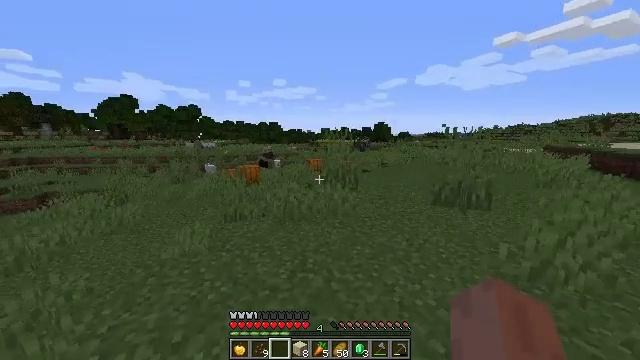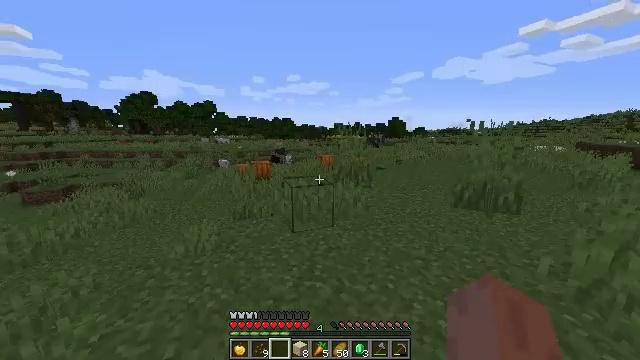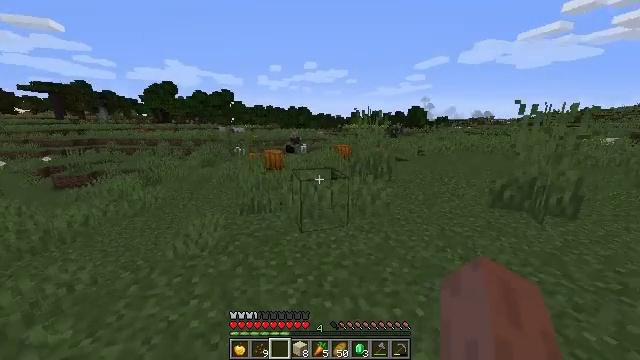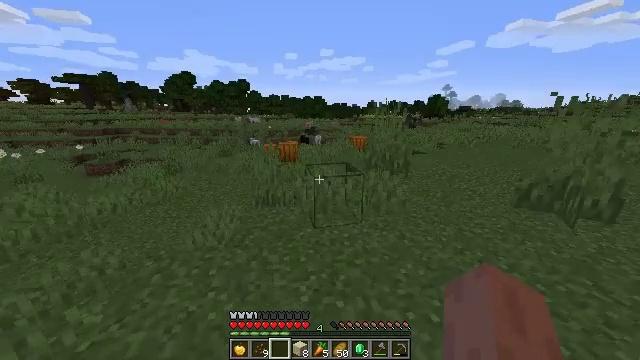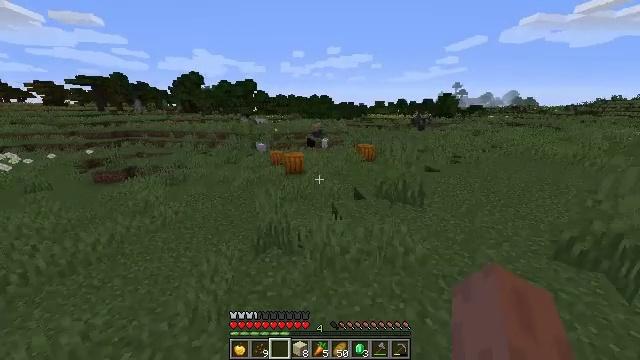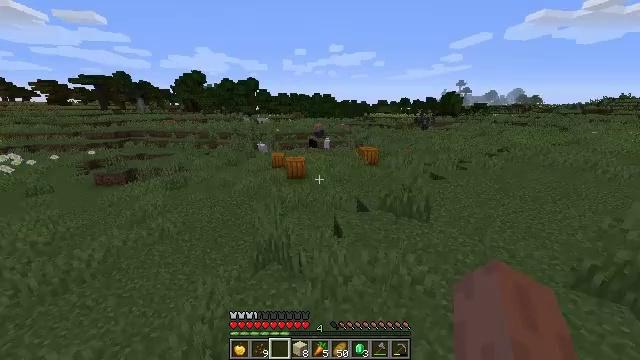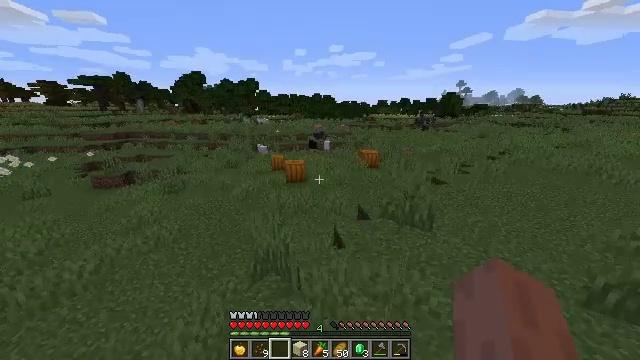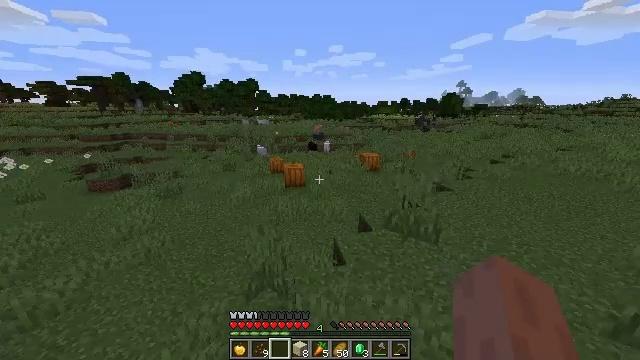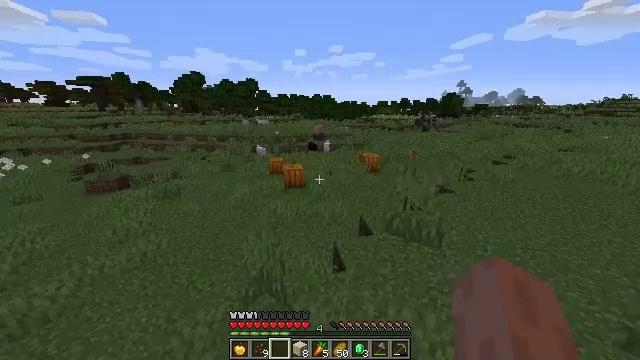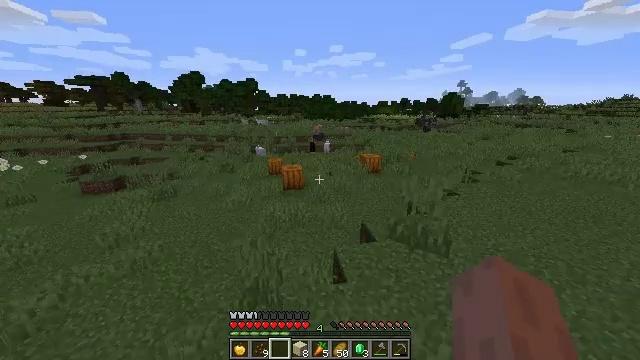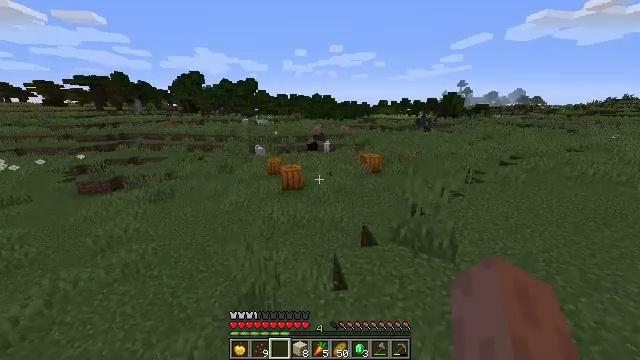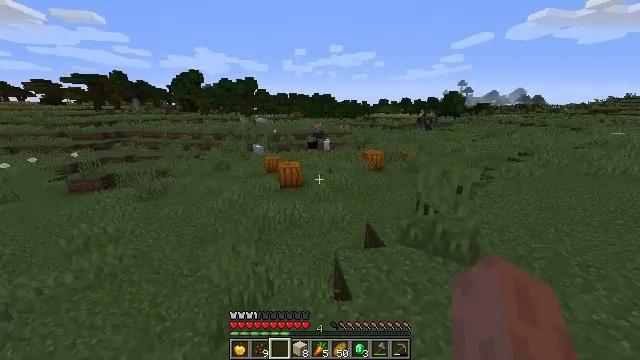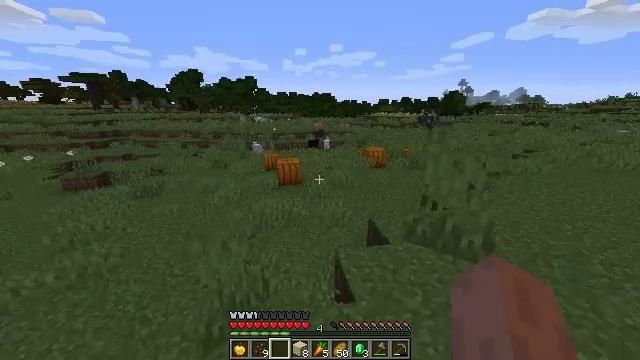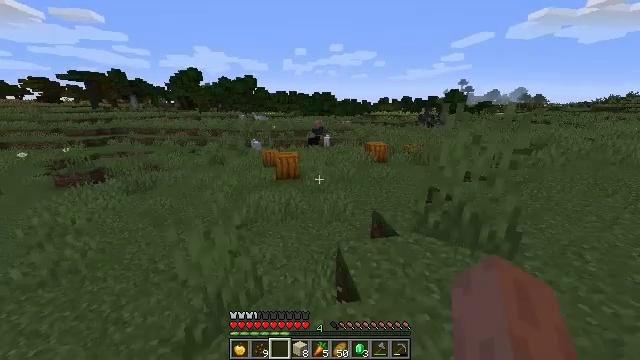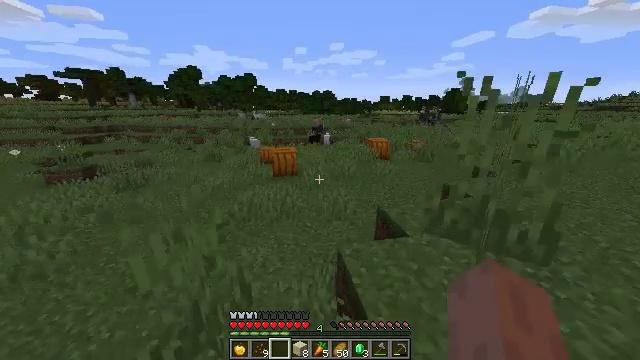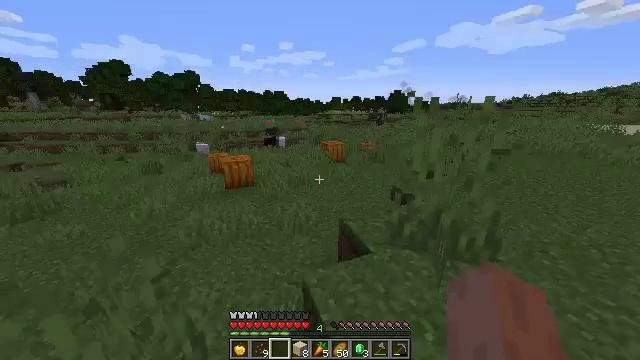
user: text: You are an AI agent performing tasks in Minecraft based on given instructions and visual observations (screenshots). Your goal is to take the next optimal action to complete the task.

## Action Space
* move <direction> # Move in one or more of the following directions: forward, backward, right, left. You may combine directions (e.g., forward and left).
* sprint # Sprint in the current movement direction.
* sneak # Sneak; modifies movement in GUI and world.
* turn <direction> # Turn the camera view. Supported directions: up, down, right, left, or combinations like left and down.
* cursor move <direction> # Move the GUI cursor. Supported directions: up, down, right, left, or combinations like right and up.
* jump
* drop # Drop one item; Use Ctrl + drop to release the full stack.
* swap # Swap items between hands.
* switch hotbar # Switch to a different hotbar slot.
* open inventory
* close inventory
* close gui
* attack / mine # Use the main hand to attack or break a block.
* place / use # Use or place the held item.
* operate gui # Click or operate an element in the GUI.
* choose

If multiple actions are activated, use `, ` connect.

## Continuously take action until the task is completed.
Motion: motion action
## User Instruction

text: Gather the yellow bed by attacking it.
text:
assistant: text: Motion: move forward, turn left and down
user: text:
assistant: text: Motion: move forward, turn left and down
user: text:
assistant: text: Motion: move forward, turn left and down, jump
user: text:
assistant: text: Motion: move forward, turn left, jump
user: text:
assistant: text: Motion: move forward, jump
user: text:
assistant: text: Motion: move forward, jump
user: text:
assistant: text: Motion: move forward, jump
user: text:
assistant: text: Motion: move forward, jump
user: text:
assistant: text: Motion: move forward, jump
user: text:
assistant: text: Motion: move forward, jump
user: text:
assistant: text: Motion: move forward, jump
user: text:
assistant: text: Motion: move forward, jump
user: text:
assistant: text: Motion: move forward, jump
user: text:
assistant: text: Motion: move forward, jump
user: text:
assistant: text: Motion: move forward, turn right, jump
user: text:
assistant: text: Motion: move forward, turn right and down, jump
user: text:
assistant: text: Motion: move forward, turn right, jump
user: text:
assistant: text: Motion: move forward, jump
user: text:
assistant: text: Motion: move forward, jump
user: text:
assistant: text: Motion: move forward, jump
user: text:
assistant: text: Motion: move forward, jump
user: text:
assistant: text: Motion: move forward, jump
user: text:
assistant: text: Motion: move forward, jump
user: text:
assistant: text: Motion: move forward, jump
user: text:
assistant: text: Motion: move forward, jump
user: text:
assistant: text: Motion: move forward, jump
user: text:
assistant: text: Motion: move forward, jump
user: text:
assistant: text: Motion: move forward, jump
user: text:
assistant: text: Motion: move forward, jump
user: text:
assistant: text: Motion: move forward, jump